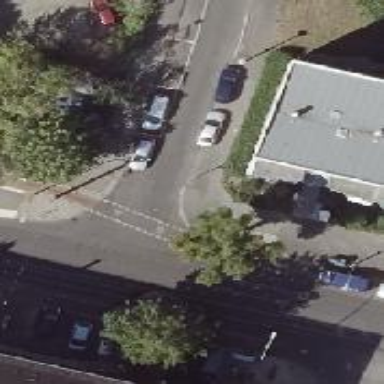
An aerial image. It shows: Road with "give way" sign.